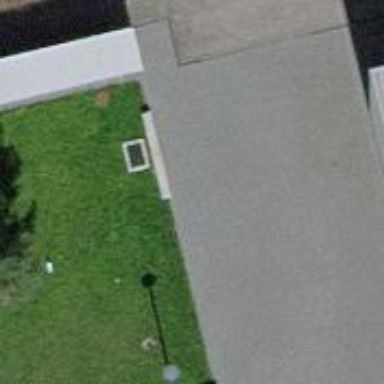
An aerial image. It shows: Bench for seating.